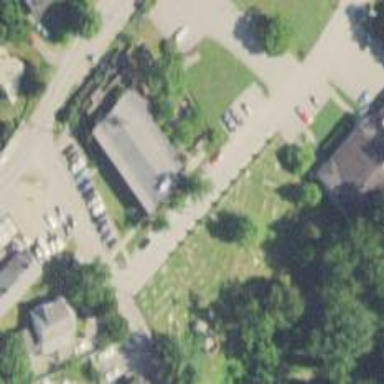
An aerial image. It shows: Cemetery.